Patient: sex F, age 73
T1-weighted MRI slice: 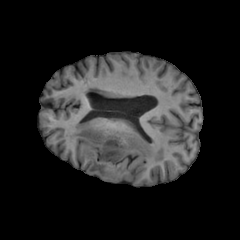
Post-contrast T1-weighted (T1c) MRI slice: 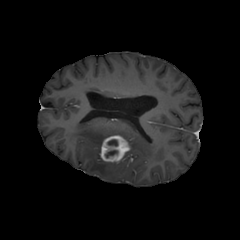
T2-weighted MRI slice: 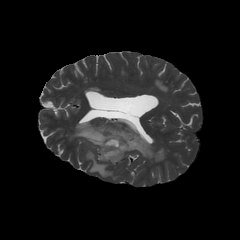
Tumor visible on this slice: yes
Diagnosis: Glioblastoma, IDH-wildtype
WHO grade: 4